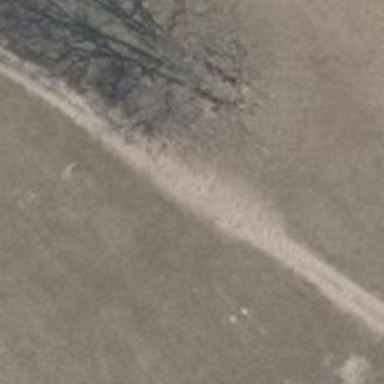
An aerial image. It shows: Sandy track.